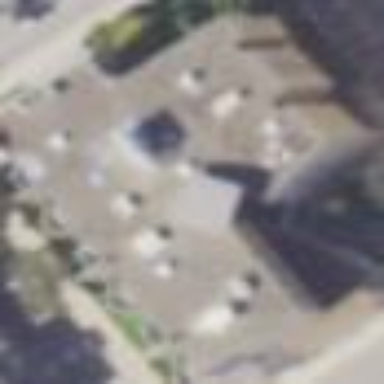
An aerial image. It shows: College building.